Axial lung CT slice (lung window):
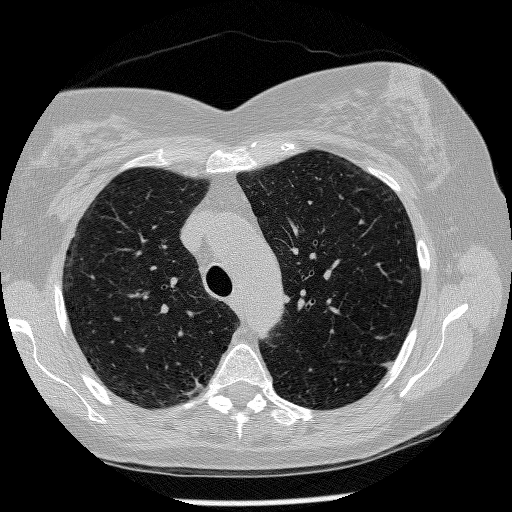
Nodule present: no